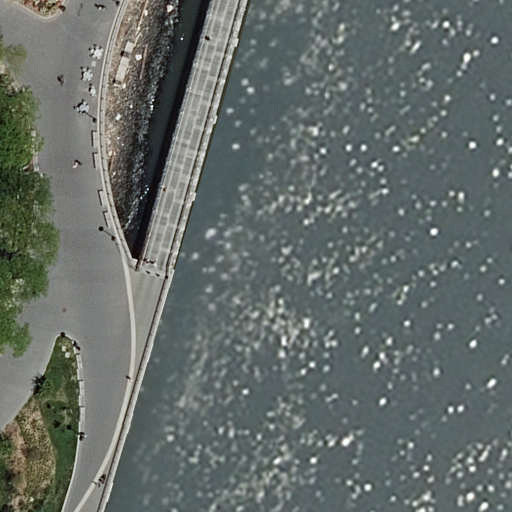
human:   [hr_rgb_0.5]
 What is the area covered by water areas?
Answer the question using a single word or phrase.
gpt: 6976m2

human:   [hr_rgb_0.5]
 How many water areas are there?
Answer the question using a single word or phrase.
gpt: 1

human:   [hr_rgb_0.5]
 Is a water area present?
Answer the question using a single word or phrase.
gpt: yes

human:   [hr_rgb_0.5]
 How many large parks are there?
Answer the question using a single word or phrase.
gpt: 1

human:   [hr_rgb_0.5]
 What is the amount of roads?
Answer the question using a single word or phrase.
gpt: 2

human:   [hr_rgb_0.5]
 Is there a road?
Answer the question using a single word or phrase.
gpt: yes

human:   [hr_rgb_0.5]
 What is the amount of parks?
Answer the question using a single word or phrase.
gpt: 1

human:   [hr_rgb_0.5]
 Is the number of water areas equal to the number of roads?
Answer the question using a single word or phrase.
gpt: no

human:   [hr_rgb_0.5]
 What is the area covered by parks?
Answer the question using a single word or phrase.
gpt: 6473m2

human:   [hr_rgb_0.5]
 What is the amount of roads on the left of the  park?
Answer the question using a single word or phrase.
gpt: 2

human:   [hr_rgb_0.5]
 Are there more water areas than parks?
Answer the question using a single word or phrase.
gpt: no

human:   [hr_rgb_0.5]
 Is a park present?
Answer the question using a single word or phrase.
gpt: yes

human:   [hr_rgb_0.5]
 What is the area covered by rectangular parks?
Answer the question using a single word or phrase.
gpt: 6473m2

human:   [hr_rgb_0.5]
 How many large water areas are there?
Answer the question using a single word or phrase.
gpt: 1

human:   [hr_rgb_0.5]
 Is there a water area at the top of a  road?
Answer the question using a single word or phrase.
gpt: no

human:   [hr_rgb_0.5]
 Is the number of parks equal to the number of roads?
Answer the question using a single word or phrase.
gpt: no

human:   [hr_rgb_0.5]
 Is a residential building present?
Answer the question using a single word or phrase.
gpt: no

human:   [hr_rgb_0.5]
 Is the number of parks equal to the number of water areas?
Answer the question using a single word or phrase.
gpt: yes

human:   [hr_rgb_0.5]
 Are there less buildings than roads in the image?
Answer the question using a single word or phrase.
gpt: yes

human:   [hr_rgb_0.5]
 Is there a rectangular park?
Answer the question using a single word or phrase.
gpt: yes

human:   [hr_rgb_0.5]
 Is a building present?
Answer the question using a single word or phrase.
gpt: no

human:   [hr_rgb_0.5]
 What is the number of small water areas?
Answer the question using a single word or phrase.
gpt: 0

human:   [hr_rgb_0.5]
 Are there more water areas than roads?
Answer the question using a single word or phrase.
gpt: no

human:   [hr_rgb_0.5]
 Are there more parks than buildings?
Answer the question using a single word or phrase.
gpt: yes

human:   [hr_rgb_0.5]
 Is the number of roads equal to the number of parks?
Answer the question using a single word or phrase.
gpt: no

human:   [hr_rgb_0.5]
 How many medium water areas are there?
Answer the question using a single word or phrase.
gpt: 0

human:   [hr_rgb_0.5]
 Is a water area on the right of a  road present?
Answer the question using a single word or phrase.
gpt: yes

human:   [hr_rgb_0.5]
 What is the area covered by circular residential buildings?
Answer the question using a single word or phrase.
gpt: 0m2

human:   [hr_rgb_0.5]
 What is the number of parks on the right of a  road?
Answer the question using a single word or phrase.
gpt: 0

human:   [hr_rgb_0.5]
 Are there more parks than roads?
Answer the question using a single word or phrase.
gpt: no

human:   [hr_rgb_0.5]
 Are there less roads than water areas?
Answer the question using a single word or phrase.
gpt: no

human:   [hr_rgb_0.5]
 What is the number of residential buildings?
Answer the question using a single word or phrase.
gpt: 0

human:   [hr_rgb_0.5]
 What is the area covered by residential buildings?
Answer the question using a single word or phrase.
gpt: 0m2

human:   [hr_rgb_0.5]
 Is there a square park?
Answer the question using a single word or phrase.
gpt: no

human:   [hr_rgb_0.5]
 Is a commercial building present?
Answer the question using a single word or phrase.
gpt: no

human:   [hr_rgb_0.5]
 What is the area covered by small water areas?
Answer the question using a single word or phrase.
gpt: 0m2

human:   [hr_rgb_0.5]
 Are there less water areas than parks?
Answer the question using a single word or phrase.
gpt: no

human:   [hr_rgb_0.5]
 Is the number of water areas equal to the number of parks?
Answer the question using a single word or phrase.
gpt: yes

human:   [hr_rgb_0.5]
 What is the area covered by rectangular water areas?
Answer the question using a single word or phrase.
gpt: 6976m2

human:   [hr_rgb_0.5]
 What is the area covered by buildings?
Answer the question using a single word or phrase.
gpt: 0m2

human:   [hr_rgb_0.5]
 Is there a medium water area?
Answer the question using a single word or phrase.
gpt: no

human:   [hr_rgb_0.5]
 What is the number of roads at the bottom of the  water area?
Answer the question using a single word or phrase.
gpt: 0

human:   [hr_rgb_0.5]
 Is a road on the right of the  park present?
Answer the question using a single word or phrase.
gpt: no

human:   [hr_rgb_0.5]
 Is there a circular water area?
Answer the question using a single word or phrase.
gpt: no

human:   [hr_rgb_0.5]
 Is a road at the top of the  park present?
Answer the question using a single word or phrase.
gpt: no

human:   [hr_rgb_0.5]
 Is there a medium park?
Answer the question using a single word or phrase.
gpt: no

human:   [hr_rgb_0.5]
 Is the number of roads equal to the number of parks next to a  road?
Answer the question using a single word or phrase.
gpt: no

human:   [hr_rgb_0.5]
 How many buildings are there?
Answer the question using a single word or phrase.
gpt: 0

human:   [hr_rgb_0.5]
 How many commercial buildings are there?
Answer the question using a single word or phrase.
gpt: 0

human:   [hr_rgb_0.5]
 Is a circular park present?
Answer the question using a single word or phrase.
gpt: no

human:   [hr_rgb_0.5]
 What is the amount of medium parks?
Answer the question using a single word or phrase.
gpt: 0

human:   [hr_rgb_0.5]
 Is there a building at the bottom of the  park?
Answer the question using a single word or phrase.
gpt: no

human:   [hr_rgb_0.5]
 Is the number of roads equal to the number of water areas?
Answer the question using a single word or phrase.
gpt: no

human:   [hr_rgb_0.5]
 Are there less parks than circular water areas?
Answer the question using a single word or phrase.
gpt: no

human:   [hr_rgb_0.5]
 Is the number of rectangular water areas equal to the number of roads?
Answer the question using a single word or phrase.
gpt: no

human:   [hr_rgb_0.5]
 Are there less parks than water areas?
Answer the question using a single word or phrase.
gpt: no

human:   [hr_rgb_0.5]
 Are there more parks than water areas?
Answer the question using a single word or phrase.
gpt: no

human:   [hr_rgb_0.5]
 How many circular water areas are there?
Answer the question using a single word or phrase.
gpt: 0

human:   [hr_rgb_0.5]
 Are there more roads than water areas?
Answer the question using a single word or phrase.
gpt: yes

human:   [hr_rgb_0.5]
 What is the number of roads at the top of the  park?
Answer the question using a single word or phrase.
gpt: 0

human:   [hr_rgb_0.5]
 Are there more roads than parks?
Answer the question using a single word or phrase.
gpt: yes

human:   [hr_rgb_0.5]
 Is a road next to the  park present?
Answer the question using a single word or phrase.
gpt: yes

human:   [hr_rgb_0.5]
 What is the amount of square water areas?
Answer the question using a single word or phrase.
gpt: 0

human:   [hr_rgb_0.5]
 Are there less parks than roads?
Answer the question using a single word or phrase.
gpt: yes